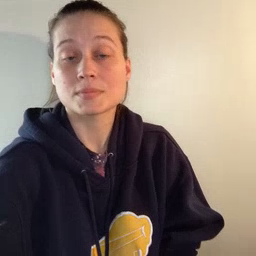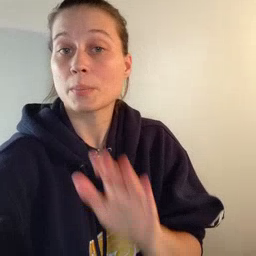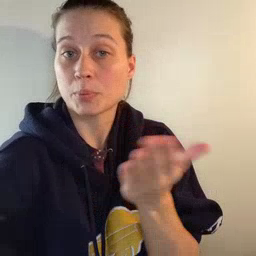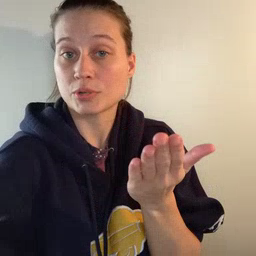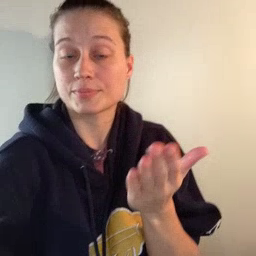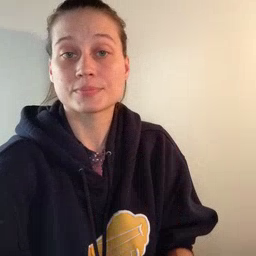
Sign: book